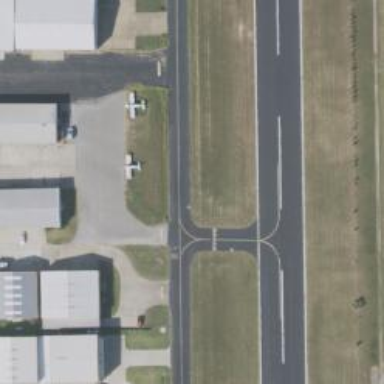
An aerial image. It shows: Image of taxiway at airport.